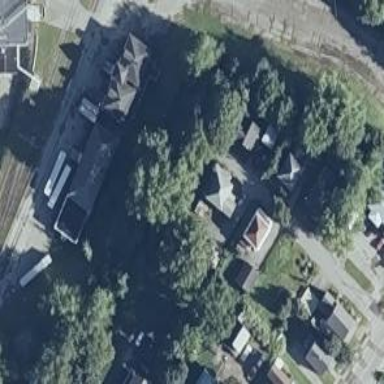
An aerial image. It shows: Detached building.